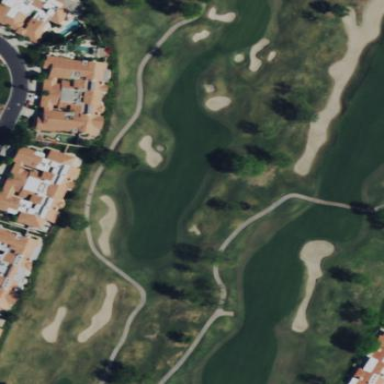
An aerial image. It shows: Golf fairway surrounded by grass.